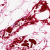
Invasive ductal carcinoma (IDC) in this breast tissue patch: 0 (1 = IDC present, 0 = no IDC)